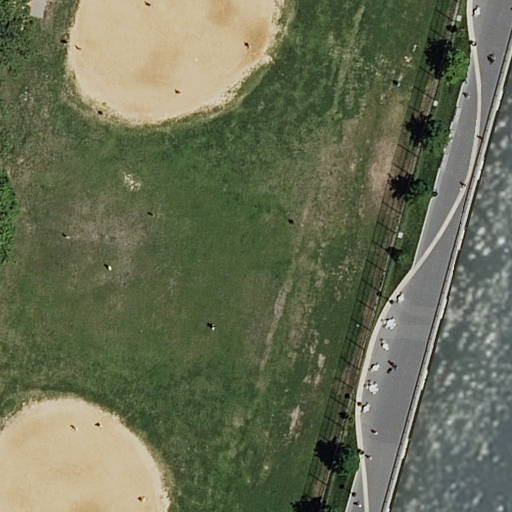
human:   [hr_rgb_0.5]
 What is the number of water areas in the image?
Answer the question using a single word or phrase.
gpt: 1

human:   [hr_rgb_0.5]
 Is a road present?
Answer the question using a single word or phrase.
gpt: yes

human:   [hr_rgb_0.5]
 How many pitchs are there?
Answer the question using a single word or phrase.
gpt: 1

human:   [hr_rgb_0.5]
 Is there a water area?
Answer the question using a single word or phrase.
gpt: yes

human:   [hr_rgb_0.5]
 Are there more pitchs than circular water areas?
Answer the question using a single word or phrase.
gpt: yes

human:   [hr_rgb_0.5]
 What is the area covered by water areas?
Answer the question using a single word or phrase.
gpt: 1259m2

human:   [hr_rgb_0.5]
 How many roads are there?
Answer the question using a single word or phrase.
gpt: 1

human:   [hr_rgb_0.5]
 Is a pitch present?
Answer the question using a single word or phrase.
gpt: yes

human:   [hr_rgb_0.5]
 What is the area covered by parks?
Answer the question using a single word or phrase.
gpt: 6473m2

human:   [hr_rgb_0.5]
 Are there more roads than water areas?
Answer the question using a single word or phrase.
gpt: no

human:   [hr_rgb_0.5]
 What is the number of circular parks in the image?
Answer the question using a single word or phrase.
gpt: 0

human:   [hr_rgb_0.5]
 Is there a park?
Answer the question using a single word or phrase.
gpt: yes

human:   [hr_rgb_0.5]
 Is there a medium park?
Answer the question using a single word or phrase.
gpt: no

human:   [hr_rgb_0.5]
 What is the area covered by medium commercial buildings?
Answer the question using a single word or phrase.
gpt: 0m2

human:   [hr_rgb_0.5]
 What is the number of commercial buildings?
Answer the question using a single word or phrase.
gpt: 0

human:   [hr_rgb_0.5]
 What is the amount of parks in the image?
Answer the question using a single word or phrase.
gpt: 1

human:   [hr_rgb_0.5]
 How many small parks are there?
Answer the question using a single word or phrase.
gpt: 0

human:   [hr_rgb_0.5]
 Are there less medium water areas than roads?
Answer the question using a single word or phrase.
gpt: yes

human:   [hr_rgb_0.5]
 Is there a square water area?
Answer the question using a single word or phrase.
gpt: no

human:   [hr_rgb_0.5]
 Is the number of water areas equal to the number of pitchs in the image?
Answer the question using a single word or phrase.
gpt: yes

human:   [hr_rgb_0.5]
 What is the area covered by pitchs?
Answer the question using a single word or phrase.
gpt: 1619m2

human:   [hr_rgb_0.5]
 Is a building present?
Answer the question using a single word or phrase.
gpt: no

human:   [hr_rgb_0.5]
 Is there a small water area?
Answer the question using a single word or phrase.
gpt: no

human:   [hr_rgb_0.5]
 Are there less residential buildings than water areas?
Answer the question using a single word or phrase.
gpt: yes

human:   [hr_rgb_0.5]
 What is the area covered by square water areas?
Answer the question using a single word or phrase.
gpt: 0m2

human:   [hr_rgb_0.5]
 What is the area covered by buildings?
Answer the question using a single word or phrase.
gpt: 0m2

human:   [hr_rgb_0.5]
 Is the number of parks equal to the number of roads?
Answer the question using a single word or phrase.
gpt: yes

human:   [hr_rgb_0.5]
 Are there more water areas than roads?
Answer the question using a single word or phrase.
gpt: no

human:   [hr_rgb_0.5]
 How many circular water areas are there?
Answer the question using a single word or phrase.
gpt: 0

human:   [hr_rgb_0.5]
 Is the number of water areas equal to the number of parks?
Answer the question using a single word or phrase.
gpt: yes

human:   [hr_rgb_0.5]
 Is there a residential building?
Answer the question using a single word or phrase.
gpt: no

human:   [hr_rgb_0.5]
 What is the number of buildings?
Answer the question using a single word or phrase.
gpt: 0

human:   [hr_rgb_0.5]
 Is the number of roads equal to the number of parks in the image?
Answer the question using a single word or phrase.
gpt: yes

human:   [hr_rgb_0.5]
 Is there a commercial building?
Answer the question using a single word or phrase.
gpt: no

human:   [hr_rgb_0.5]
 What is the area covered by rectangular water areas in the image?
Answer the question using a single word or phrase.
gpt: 1259m2

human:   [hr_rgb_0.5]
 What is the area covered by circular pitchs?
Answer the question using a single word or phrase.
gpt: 0m2

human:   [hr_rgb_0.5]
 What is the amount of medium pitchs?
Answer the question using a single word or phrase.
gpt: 0

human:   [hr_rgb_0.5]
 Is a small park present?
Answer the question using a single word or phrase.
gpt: no

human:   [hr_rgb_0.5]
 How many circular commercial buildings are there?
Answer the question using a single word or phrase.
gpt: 0

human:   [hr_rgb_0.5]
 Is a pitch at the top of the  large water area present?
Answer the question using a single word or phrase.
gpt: no

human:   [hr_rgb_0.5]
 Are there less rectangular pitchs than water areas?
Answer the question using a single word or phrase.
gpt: no

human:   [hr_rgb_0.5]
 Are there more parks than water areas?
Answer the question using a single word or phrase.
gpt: no

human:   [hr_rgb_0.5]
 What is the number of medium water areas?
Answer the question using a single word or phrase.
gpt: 0

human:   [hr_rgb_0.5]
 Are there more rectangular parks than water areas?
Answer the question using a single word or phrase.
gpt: no

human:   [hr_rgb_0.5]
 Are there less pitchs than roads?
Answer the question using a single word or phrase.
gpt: no

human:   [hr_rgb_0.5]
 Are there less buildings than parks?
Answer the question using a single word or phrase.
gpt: yes

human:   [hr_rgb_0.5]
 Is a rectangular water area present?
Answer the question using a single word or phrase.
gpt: yes

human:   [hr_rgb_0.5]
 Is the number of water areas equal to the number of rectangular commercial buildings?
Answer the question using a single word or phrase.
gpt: no

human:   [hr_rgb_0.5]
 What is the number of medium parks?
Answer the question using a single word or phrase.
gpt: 0

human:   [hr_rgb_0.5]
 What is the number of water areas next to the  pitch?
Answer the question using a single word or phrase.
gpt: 1

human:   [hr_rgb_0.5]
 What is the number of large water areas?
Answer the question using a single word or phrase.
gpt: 1

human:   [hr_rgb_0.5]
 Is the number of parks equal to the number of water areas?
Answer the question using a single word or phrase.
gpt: yes

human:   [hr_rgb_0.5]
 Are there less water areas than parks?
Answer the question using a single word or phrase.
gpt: no

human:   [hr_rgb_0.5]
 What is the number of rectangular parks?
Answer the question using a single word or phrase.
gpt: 1

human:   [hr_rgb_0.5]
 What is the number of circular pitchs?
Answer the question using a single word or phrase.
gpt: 0

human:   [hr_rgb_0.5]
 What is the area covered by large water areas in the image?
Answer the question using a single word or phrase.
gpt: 1259m2

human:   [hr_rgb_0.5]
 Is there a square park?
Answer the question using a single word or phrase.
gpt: no

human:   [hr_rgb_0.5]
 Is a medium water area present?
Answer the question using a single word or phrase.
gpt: no

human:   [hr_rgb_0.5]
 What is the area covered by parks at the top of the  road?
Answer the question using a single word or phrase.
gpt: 0m2

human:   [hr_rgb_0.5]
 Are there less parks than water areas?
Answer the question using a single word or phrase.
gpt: no

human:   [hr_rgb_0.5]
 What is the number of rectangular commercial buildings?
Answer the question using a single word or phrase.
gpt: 0

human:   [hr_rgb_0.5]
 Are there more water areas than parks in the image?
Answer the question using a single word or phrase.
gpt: no

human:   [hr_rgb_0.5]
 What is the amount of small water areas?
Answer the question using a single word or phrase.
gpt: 0

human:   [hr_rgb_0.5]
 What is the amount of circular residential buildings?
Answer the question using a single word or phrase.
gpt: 0